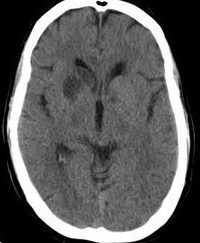
Label: notumor